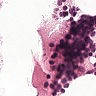
Metastatic tissue present: no